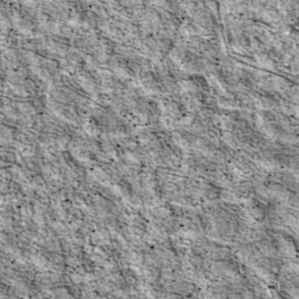
Label: non_frost